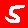
Digit: 5